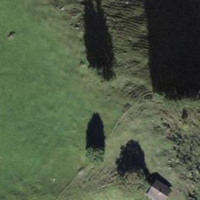
EUNIS habitat code: 41
Species observed at this site:
Hesperia comma